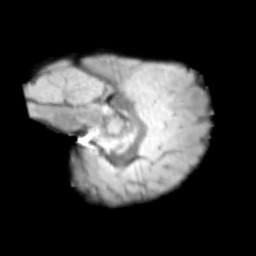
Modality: T2w
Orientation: sagittal
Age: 9
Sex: female
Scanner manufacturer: siemens
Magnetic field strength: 3 T
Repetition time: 3.8 s
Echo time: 0.07 s